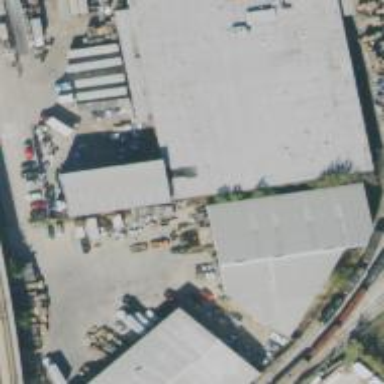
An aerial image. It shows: Warehouse building.